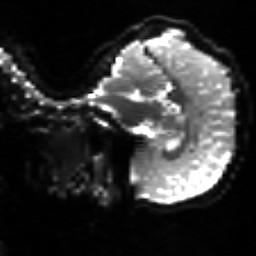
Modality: sbref
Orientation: sagittal
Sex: female
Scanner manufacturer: siemens
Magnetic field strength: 3 T
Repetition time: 5 s
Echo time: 0.071 s